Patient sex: M
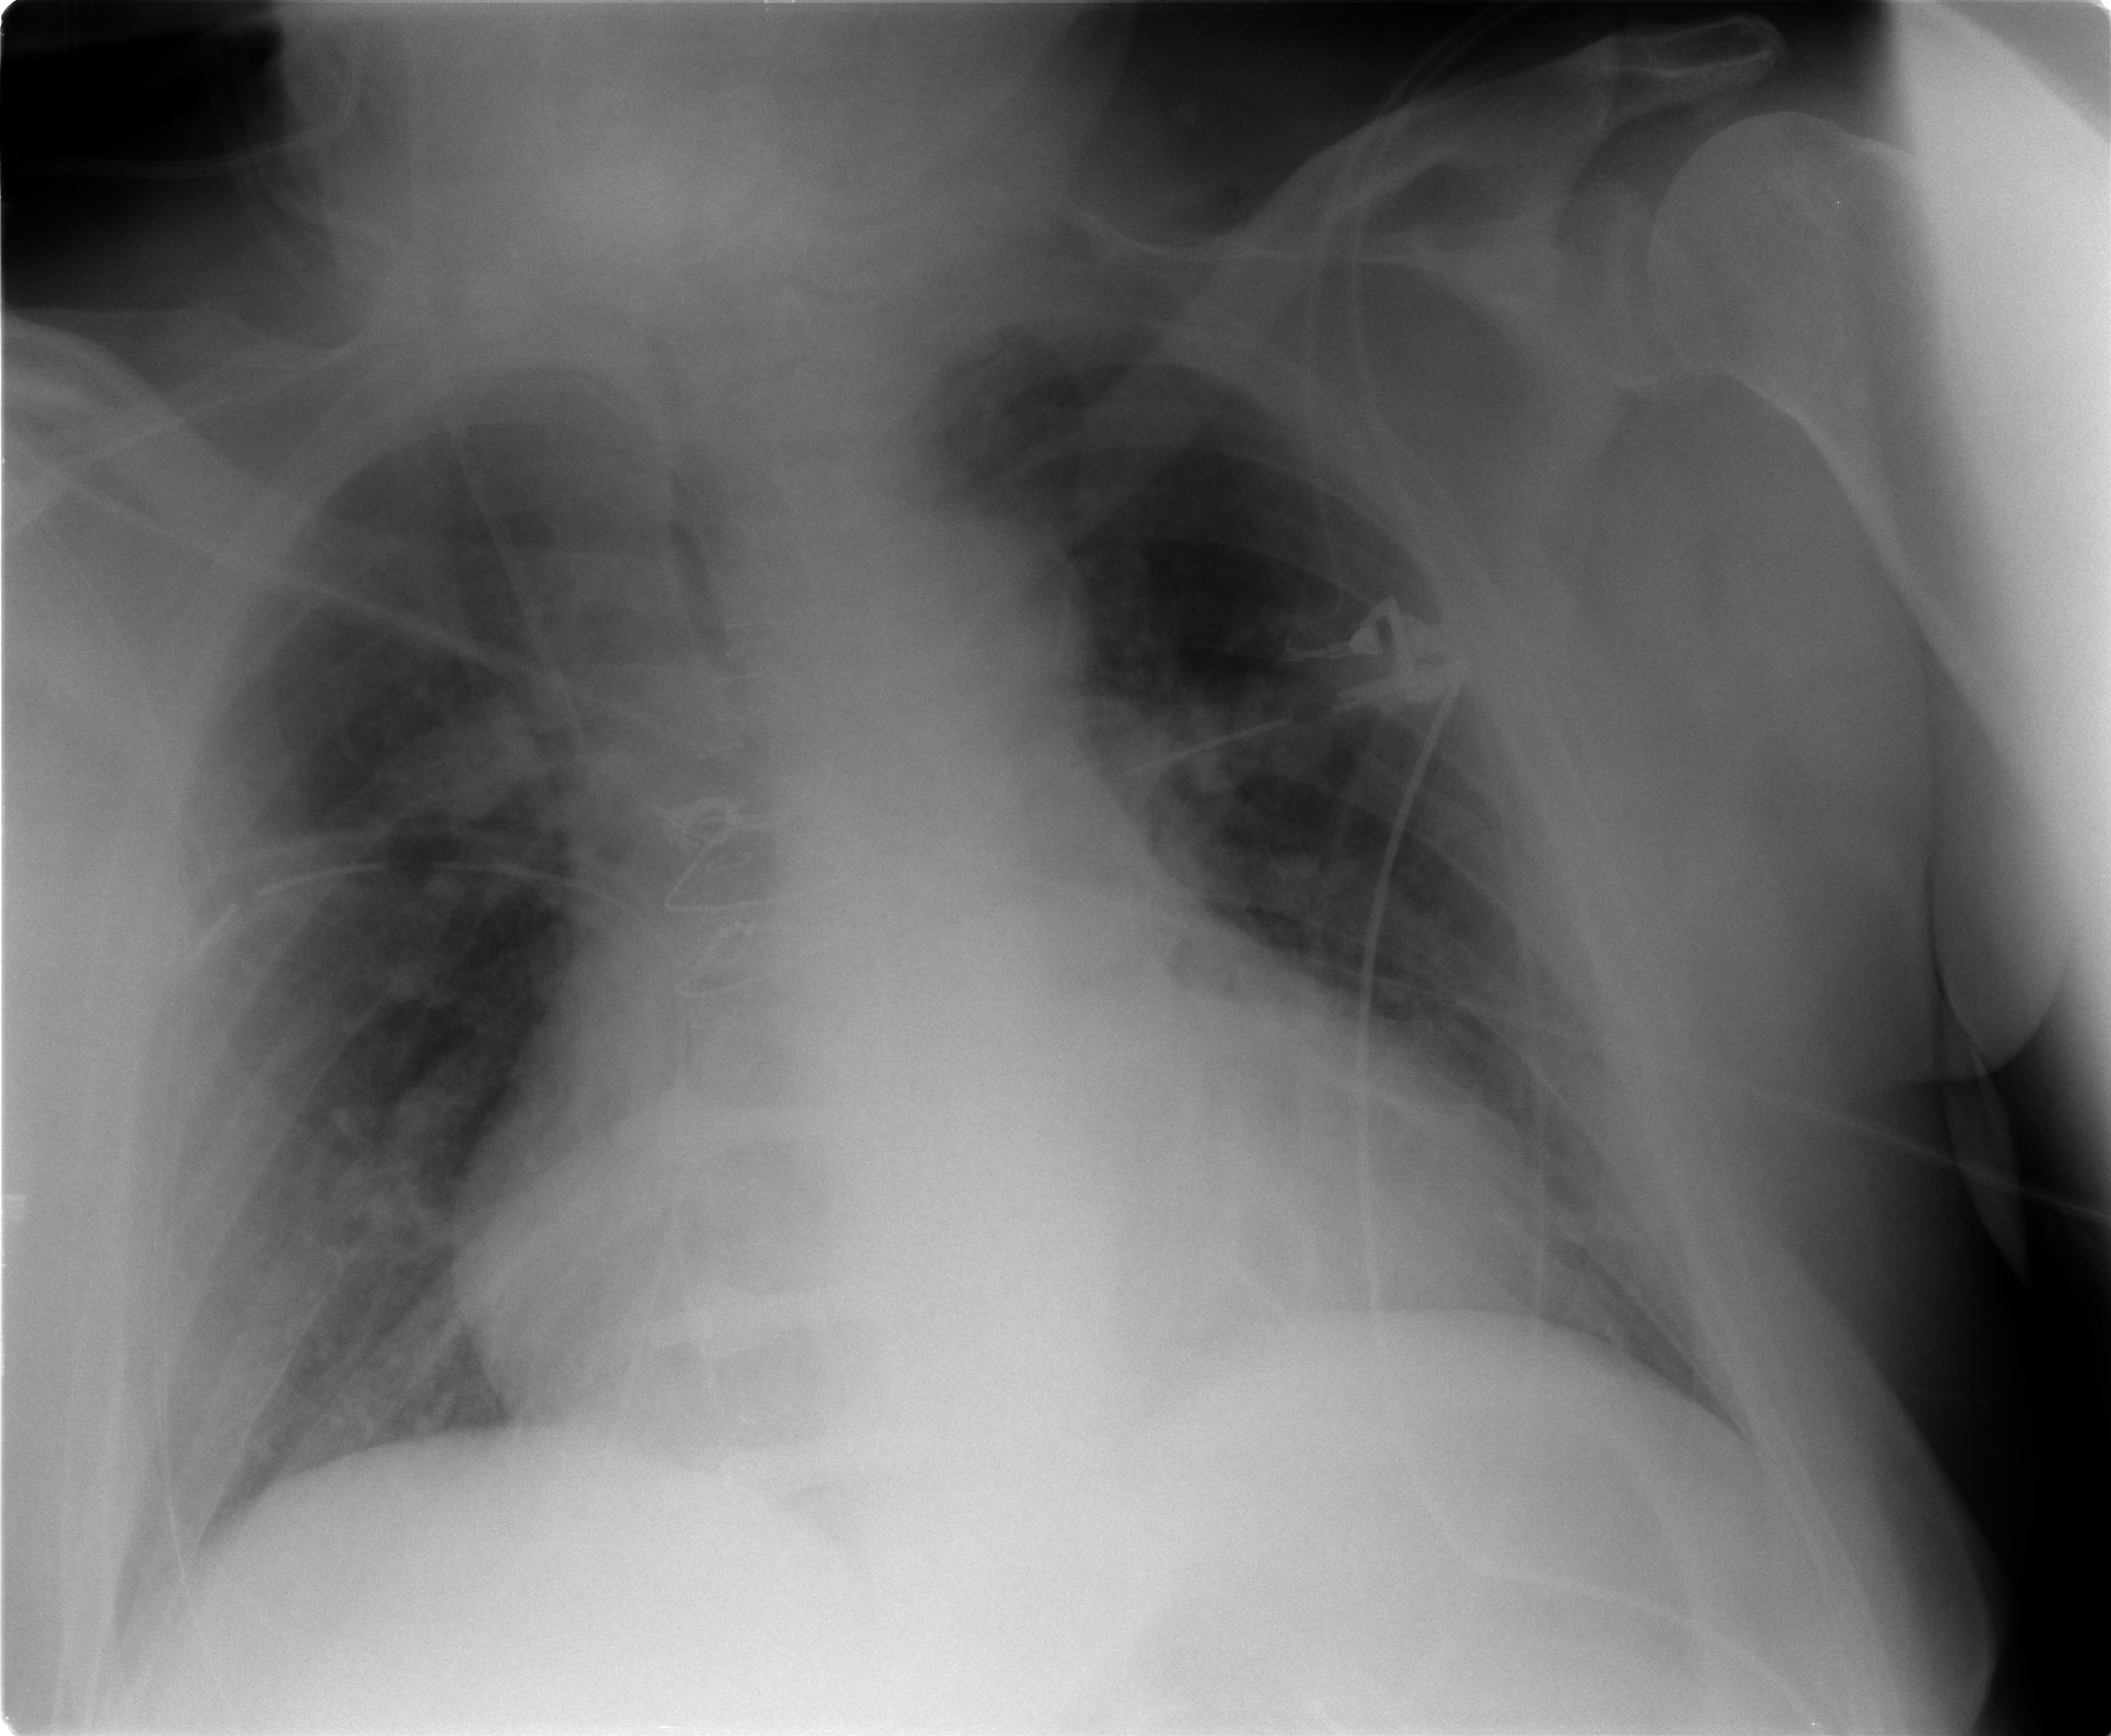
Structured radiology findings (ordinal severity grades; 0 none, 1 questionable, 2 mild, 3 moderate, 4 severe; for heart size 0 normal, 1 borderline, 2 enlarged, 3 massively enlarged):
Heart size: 2
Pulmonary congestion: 2
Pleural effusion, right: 0
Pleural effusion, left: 0
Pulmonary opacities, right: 1
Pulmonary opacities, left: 0
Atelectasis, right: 2
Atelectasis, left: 2